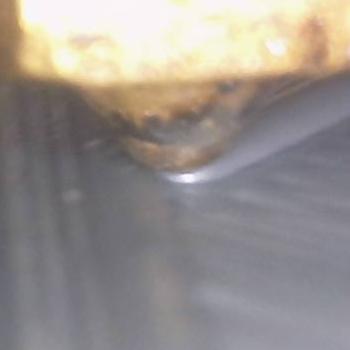
Flow rate: 212%